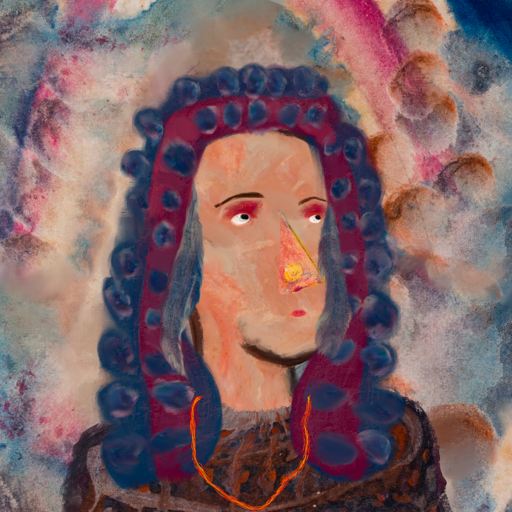
Background: Rupkatha, Head And Neck Side: Roy_Bahadur, Face Side: Irani, Bust: Hypocrite, Hair Side: Hill_Girl, Head Accessory: Blank, Second Necklace: Gypsy_Mother_2, Necklace: Blank, Baby: Blank